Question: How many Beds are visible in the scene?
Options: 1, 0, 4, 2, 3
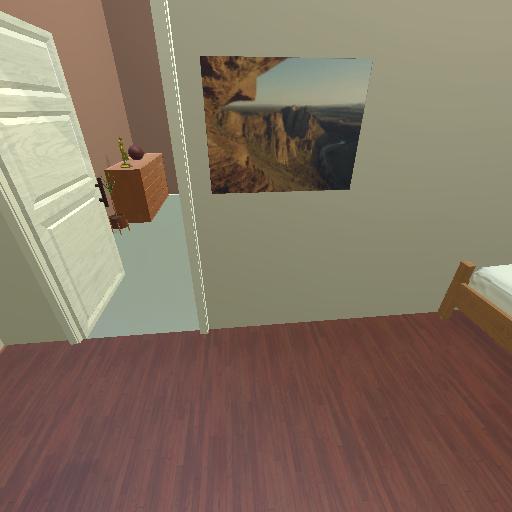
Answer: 1